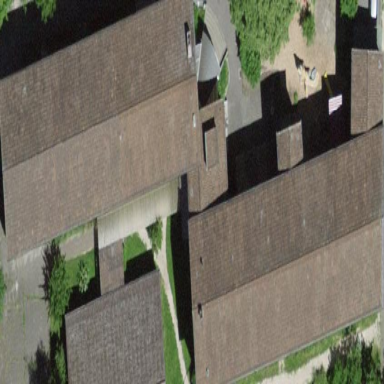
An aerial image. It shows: School building with gabled roof.